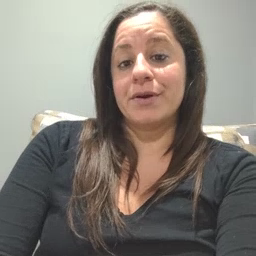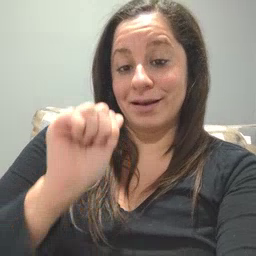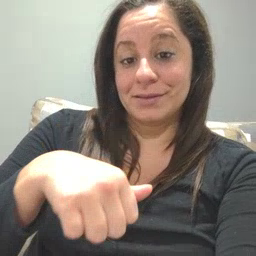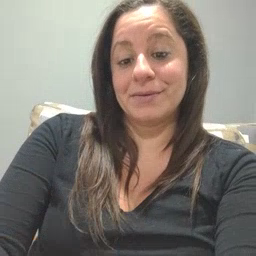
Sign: can